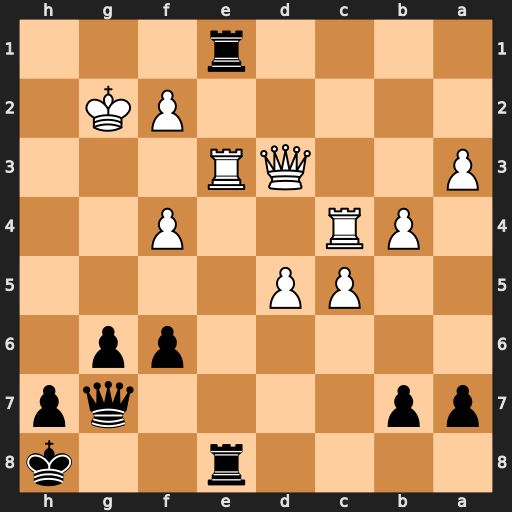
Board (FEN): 4r2k/pp4qp/5pp1/2PP4/1PR2P2/P2QR3/5PK1/4r3
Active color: b
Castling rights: -
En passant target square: -
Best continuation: R8xe3 Qxe3 Rxe3